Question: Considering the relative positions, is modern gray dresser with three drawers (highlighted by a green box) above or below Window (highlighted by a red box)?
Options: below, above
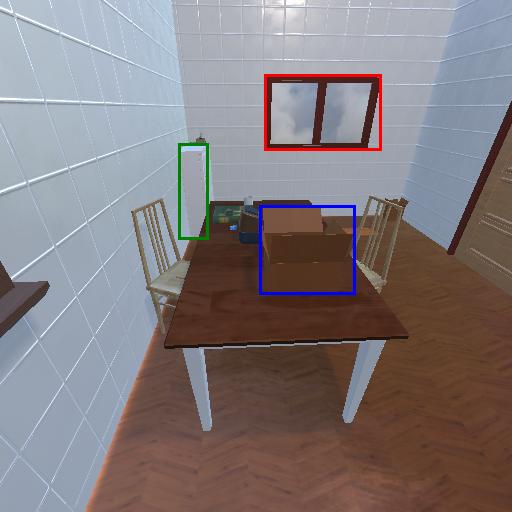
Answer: below